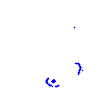
Particle: proton